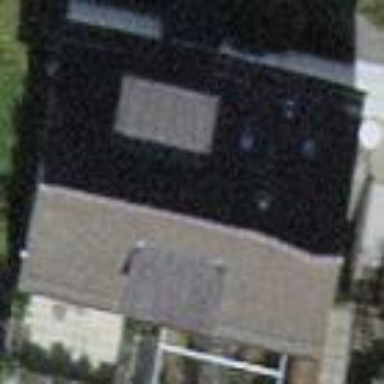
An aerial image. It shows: Building with tiled roof.